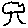
Label: tree